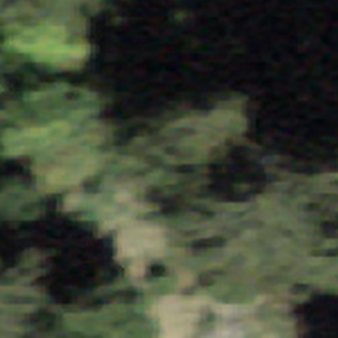
Label: other